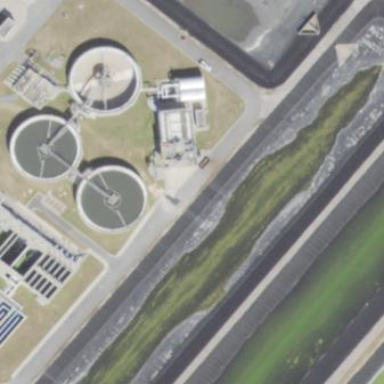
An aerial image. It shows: Image of wastewater.